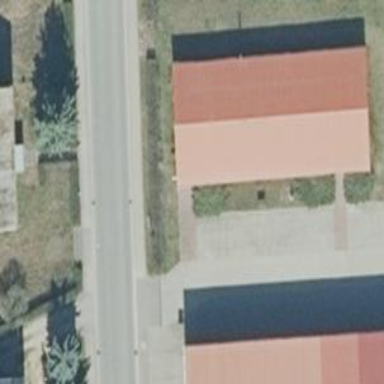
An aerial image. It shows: Community center.